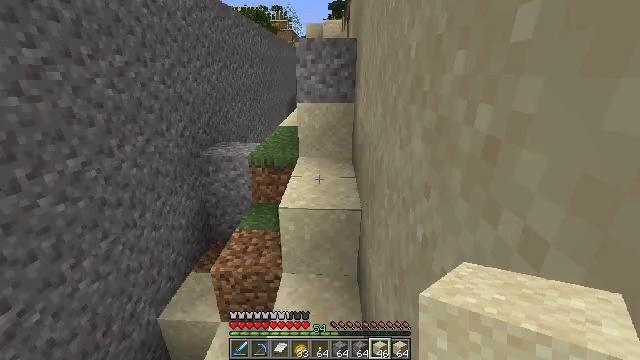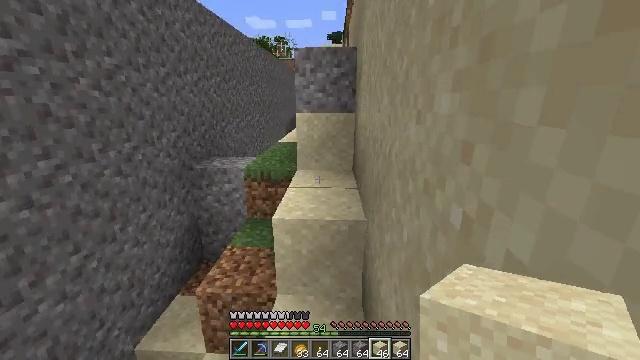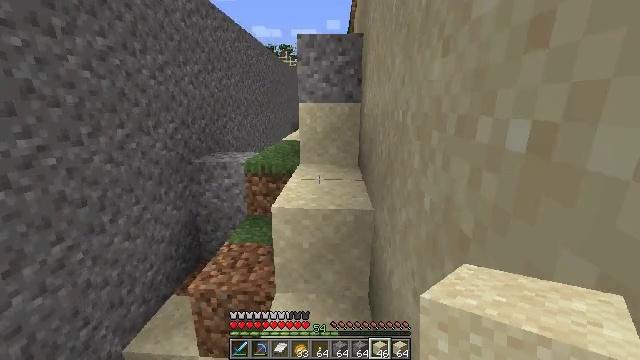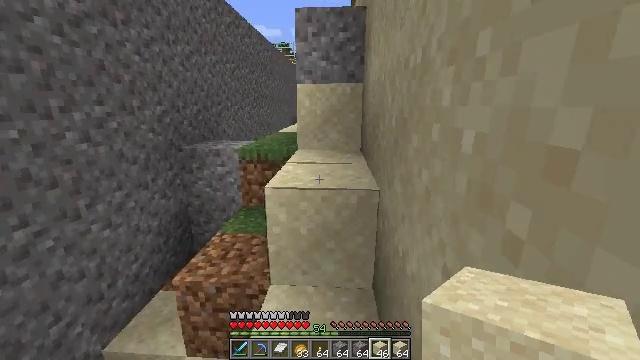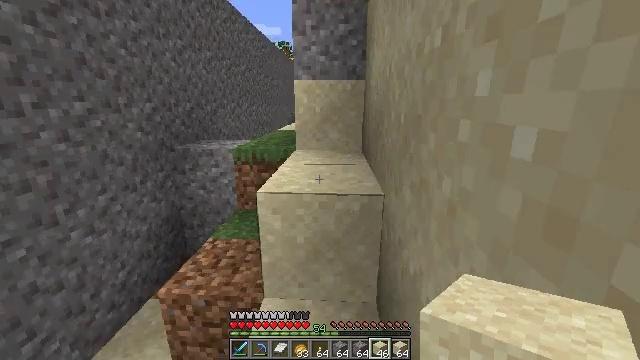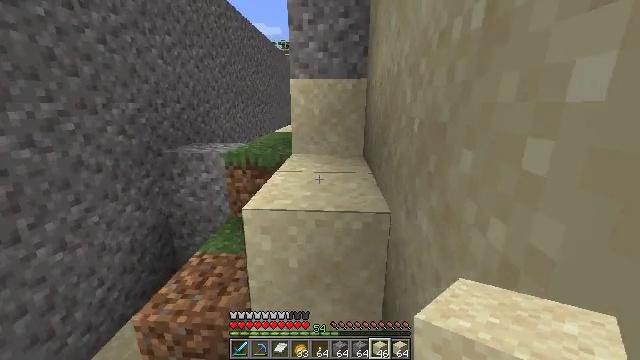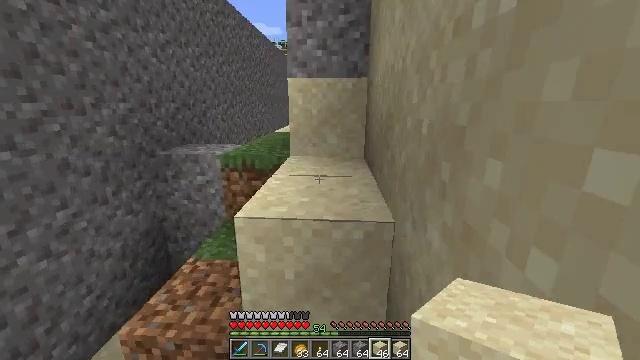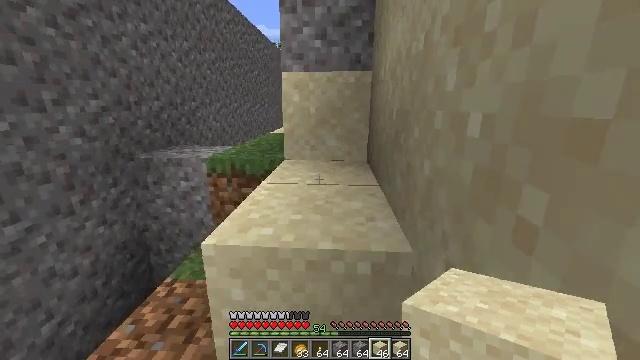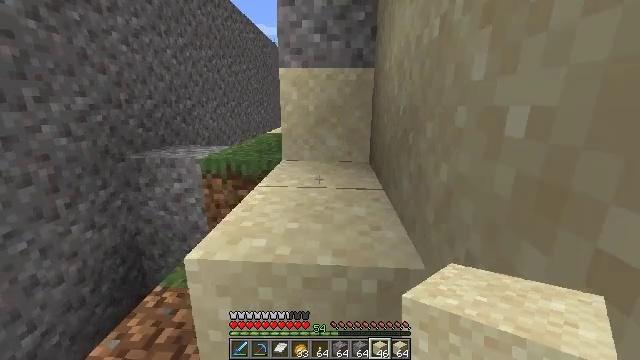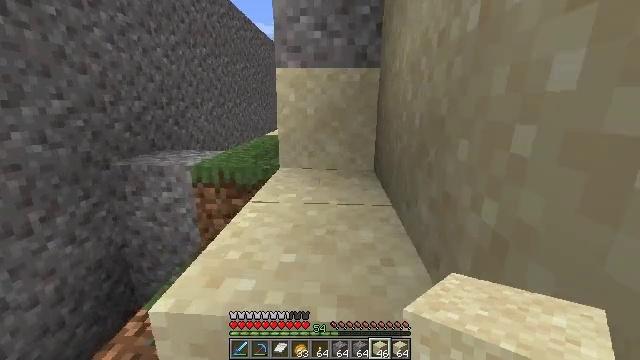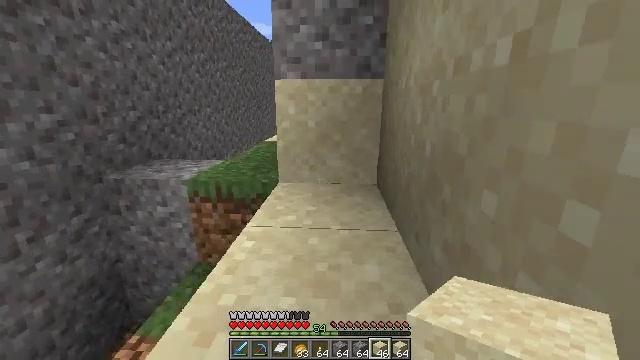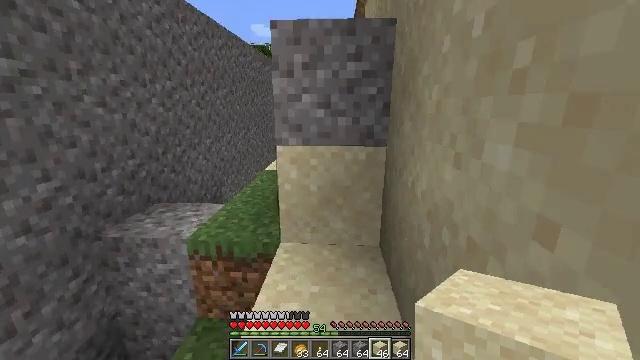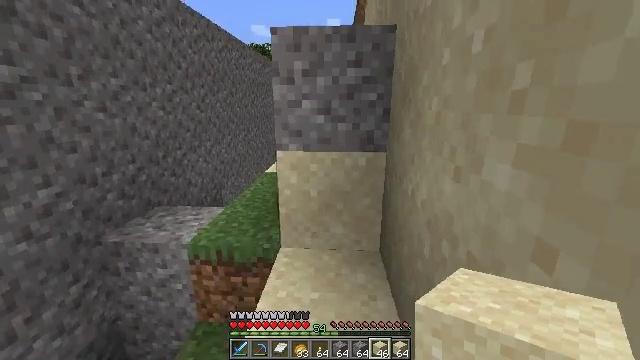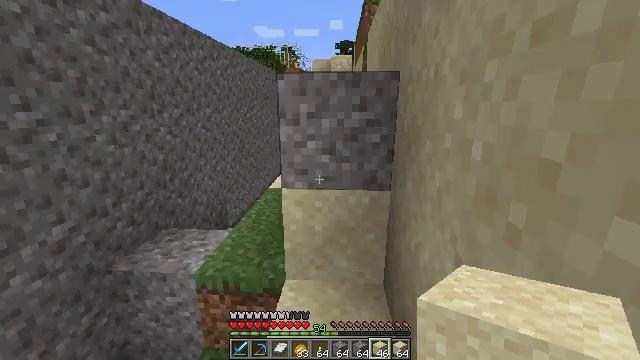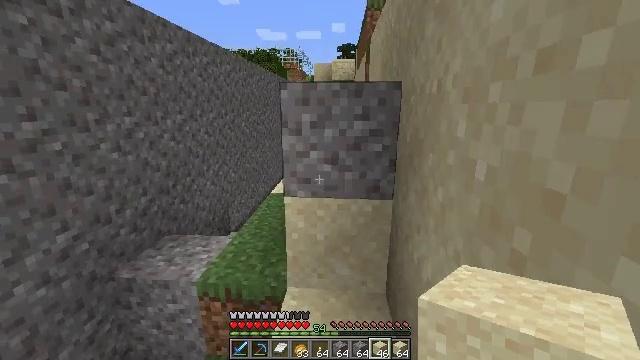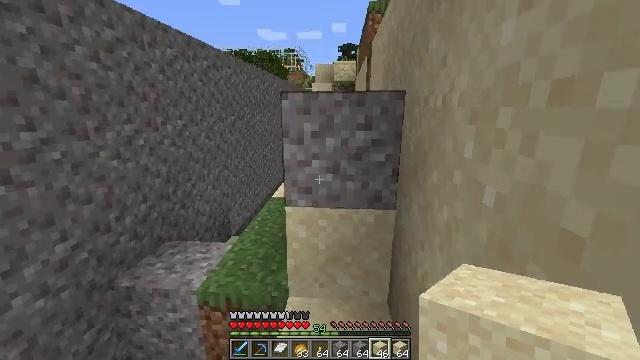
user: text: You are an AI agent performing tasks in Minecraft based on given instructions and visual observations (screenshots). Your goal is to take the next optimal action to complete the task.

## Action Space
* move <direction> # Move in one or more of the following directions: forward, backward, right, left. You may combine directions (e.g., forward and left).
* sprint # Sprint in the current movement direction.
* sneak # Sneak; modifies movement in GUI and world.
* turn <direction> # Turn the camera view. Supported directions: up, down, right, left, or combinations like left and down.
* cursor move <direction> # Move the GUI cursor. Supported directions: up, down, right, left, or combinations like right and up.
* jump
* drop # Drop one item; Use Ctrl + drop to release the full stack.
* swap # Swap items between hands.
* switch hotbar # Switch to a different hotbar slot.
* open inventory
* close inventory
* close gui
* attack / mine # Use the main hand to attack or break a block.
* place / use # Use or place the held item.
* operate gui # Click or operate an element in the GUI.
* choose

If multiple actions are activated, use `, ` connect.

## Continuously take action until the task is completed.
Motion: motion action
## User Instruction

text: Remove a cod from the inventory.
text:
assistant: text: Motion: move forward
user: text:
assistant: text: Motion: move forward, turn up, jump
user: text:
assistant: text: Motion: move forward
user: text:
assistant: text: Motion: move forward
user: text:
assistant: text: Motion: move forward
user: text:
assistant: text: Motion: move forward
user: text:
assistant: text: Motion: move forward
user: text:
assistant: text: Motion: move forward
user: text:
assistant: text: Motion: move forward
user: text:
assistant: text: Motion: move forward, jump
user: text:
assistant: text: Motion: move forward, jump
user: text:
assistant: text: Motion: move forward, jump
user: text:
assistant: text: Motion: move forward
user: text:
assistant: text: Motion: move forward
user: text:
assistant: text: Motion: move forward
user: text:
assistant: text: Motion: move forward
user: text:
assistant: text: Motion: move forward
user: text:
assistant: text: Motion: move forward
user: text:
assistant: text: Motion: move forward
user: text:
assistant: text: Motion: move forward
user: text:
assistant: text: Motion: move forward
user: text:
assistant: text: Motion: move forward and move left
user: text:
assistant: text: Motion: move forward and move left
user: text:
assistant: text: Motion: move forward and move left, turn right
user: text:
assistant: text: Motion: move forward and move left, turn right and up
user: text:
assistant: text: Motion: move forward and move left, turn right
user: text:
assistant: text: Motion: move forward, turn right
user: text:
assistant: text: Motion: move forward
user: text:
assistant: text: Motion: move forward
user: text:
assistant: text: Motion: move forward